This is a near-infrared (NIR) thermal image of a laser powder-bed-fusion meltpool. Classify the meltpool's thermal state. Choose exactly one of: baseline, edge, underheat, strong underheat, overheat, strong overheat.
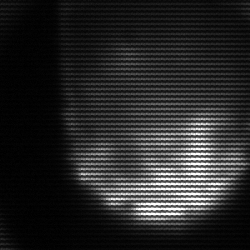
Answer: edge